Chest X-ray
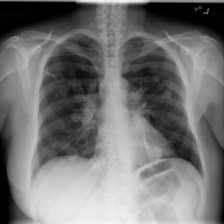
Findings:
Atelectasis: negative
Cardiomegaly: negative
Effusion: negative
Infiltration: negative
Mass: positive
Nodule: negative
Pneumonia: negative
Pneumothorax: negative
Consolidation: negative
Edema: negative
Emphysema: negative
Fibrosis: negative
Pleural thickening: negative
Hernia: negative